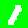
Digit: 1